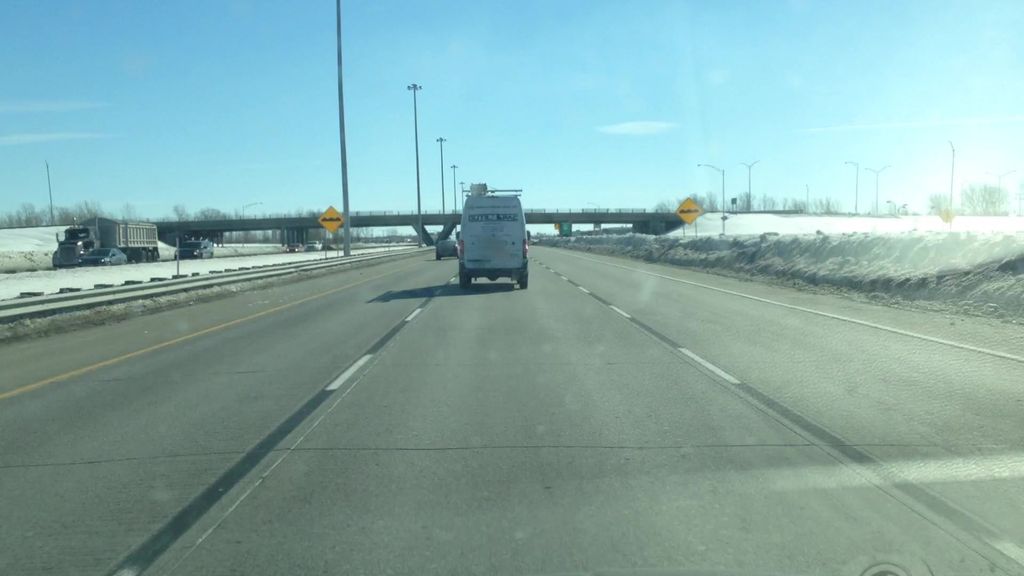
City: montreal